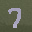
Label: 7